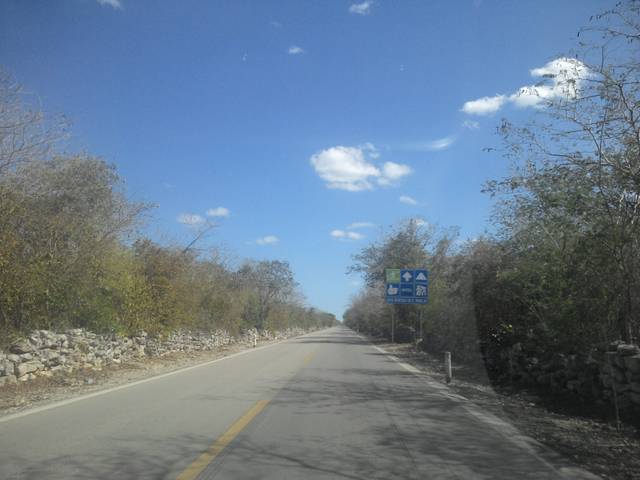
Region: Mexico
Coordinates: 21.123, -89.393